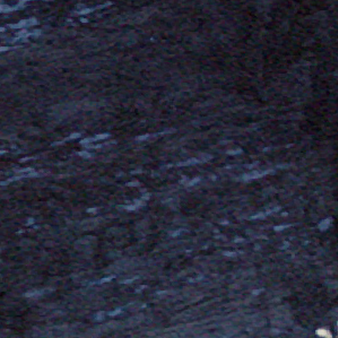
Label: other